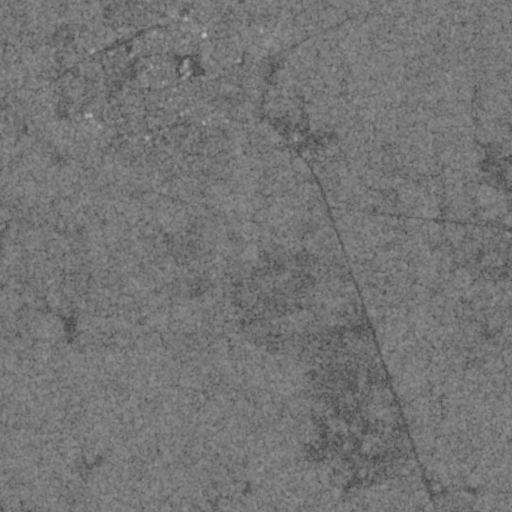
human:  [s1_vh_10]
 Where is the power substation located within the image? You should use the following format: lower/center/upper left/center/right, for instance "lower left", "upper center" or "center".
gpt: The power substation is located in the upper center of the image.
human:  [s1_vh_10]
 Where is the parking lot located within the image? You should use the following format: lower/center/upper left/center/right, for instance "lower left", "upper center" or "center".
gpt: There is no parking lot in the image.

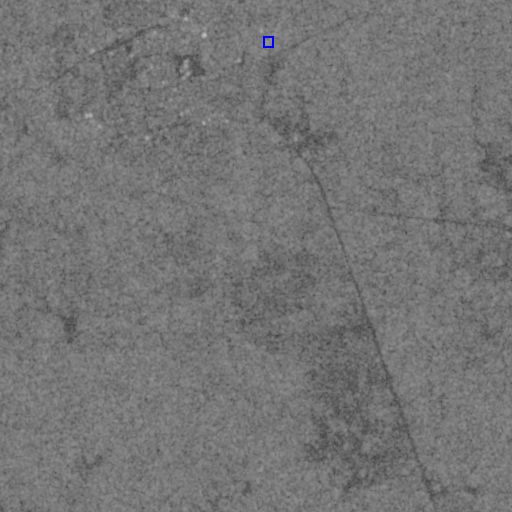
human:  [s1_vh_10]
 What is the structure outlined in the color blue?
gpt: The structure outlined in blue is a power substation.
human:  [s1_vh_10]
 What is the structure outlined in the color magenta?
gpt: There is no magenta outline.